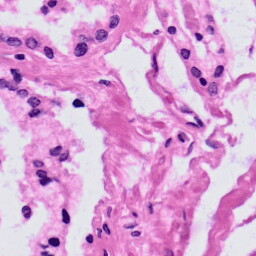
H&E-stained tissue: Prostate